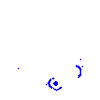
Particle: kaon